Question: I'm just testing this stuff out, so I don't need an alternate approach (no GL extensions). Just hoping someone sees an obvious mistake in my usage of GLES.
I want to take an bitmap of a glyph that is smaller than 32x32 (width and height are not necessarily powers of 2) and put it into a texture so I can render it. I've first created an empty 32x32 texture then I copy the pixels into the larger texture.
'''
Gluint texture;
glGenTextures(1, &texture);
glBindTexture(GL_TEXTURE_2D, texture);
glPixelStorei(GL_UNPACK_ALIGNMENT, 1);
glTextImage2D(GL_TEXTURE_2D, 0, GL_ALPHA, 32, 32, 0,
GL_ALPHA, GL_UNSIGNED_BYTE NULL);
glTexSubImage2D(GL_TEXTURE_2D, 0, 0, 0, bitmap.width(), bitmap.height(),
GL_ALPHA, GL_UNSIGNED_BYTE, bitmap.pixels());
glTexParameteri(GL_TEXTURE_2D, GL_TEXTURE_MAG_FILTER, GL_NEAREST);
glTexParameteri(GL_TEXTURE_2D, GL_TEXTURE_MIN_FILTER, GL_NEAREST);
glTexParamteri(GL_TEXTURE_2D, GL_TEXTURE_WRAP_S, GL_CLAMP_TO_EDGE);
glTexParamteri(GL_TEXTURE_2D, GL_TEXTURE_WRAP_T, GL_CLAMP_TO_EDGE);
'''
Then I try to draw only the bitmap portion of the texture using the texture coordinates:
'''
const GLfloat vertices[] = {
x + bitmap.width(), y + bitmap.height(),
x, y + bitmap.height(),
x, y,
x + bitmap.width(), y
};
const GLfloat texCoords[] = {
0, bitmap.height() / 32,
bitmap.width() / 32, bitmap.height() / 32,
0, 0,
bitmap.width() / 32, 0
};
const GLushort indices[] = { 0, 1, 2, 0, 2, 3 };
glEnableClientState(GL_VERTEX_ARRAY);
glEnableClientState(GL_TEXTURE_COORD_ARRAY);
glVertexPointer(2, GL_FLOAT, 0, vertices);
glTexCoordPointer(2, GL_FLOAT, 0, texCoords);
glDrawElements(GL_TRIANGLES, 6, GL_UNSIGNED_SHORT, indices);
'''
Now if all were well in the world, the size of the square created by the vertices would be the same size as the bitmap portion of the texture and it would draw my bitmap exactly.
Lets say for example that my glyph was 16x16, then it should take up the bottom left quadrant of the 32x32 texture. Then the texCoords would seem to be correct with (0, 0.5), (0.5, 0.5), (0, 0) and (0.5, 0).
However my 12x12 'T' glyph looks like this:
Anyone know why?
BTW. I start by setting up the projection matrix for 2D work as such:
'''
glMatrixMode(GL_PROJECTION);
glLoadIdentity();
glOrtho(0.0f, 480, 800, 0.0f, 0.0f, 1.0f);
glDisable(GL_DEPTH_TEST);
glMatrixMode(GL_MODELVIEW);
glLoadIdentity();
glTranslate(0.375f, 0.375f, 0.0f); // for exact pixelization
glEnable(GL_BLEND);
glBlendFunc(GL_SRC_ALPHA, GL_ONE_MINUS_ALPHA);
glEnable(GL_TEXTURE_2D);
glClearColor(1.0f, 1.0f, 1.0f, 1.0f);
glClear(GL_COLOR_BUFFER_BIT);
'''
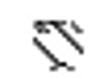
Answer: The mapping between vertex coordinates and texture coordinates seems to be mixed up. Try changing your vertex coordinates to:
'''
const GLfloat vertices[] = {
x, y + bitmap.height(),
x + bitmap.width(), y + bitmap.height(),
x, y,
x + bitmap.width(), y
};
'''
As an aside:
I don't think you need to go the route via vertex indices in your case. Easier would be a call to glDrawArrays:
'''
glDrawArrays(GL_TRIANGLE_STRIP, 0, 4);
'''
(as you have already set up your glVertexPointer and glTexCoordPointer).